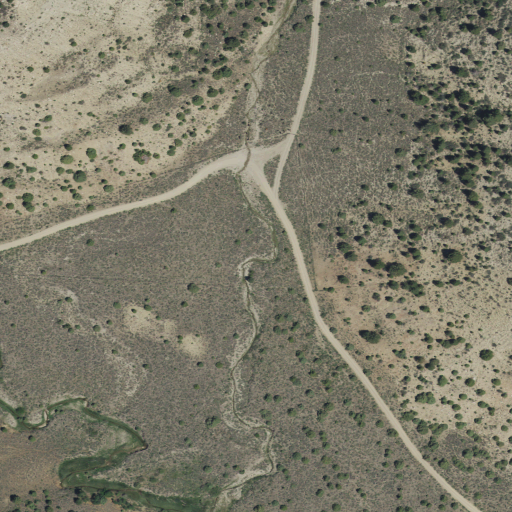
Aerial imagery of valley in Utah named Upper Water Hollow Canyon containing shrub, open development, evergreen forest, and medium intensity development